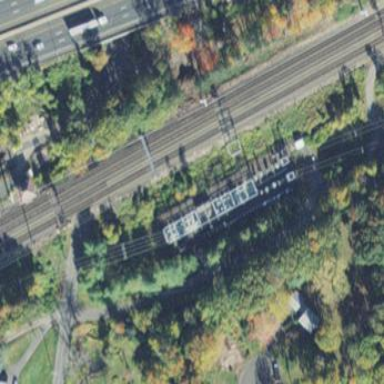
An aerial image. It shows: Distribution level power substation.